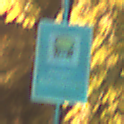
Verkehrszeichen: Wasserschutzgebiet
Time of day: Night
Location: Outdoor (Urban)
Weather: PartlyCloudy
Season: NotSpecified
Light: Artificial